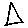
Label: triangle